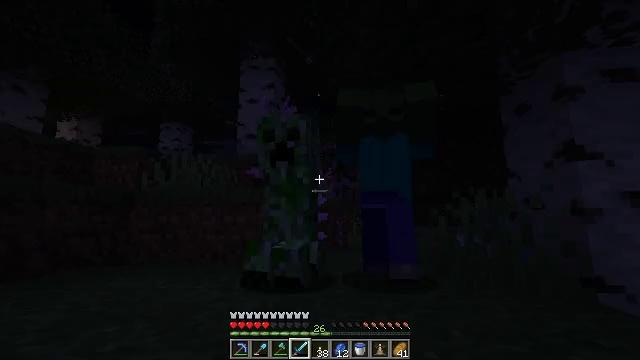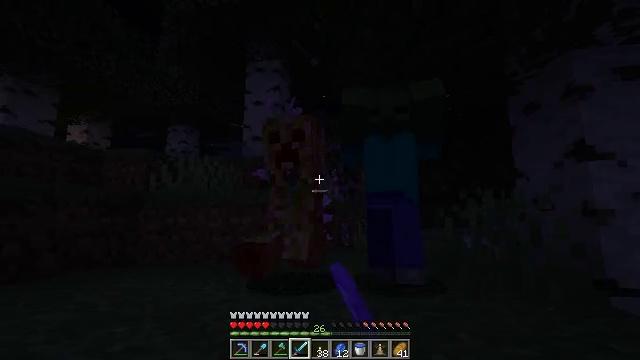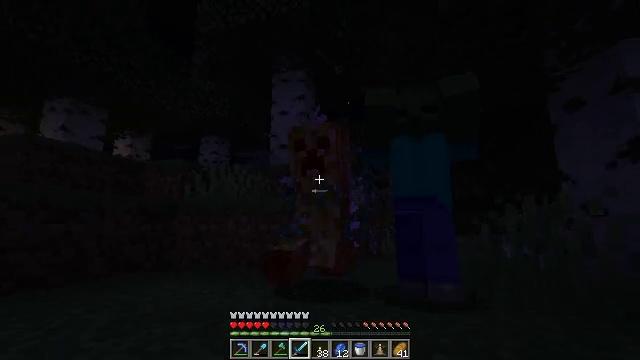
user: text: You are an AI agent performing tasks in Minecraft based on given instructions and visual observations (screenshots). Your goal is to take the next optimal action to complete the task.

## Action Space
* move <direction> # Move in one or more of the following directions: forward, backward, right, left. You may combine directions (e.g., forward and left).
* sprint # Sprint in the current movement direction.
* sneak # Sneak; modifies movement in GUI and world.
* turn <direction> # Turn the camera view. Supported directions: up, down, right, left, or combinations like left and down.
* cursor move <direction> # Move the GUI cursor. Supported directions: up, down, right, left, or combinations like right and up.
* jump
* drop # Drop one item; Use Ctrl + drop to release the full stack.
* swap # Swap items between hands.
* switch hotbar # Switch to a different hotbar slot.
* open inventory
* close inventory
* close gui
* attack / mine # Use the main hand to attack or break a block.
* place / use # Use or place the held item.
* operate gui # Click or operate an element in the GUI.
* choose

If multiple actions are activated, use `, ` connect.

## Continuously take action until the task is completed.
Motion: motion action
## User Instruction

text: Remove the lilac from its place.
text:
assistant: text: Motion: turn left, attack / mine
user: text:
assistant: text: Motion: turn left and up, attack / mine
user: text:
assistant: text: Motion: no_op